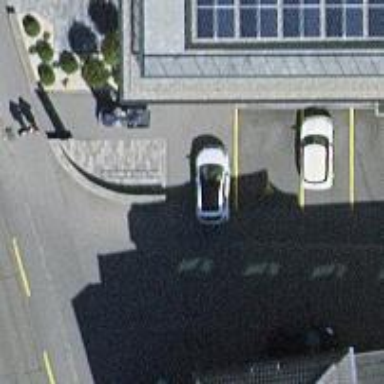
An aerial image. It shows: Bicycle parking area.